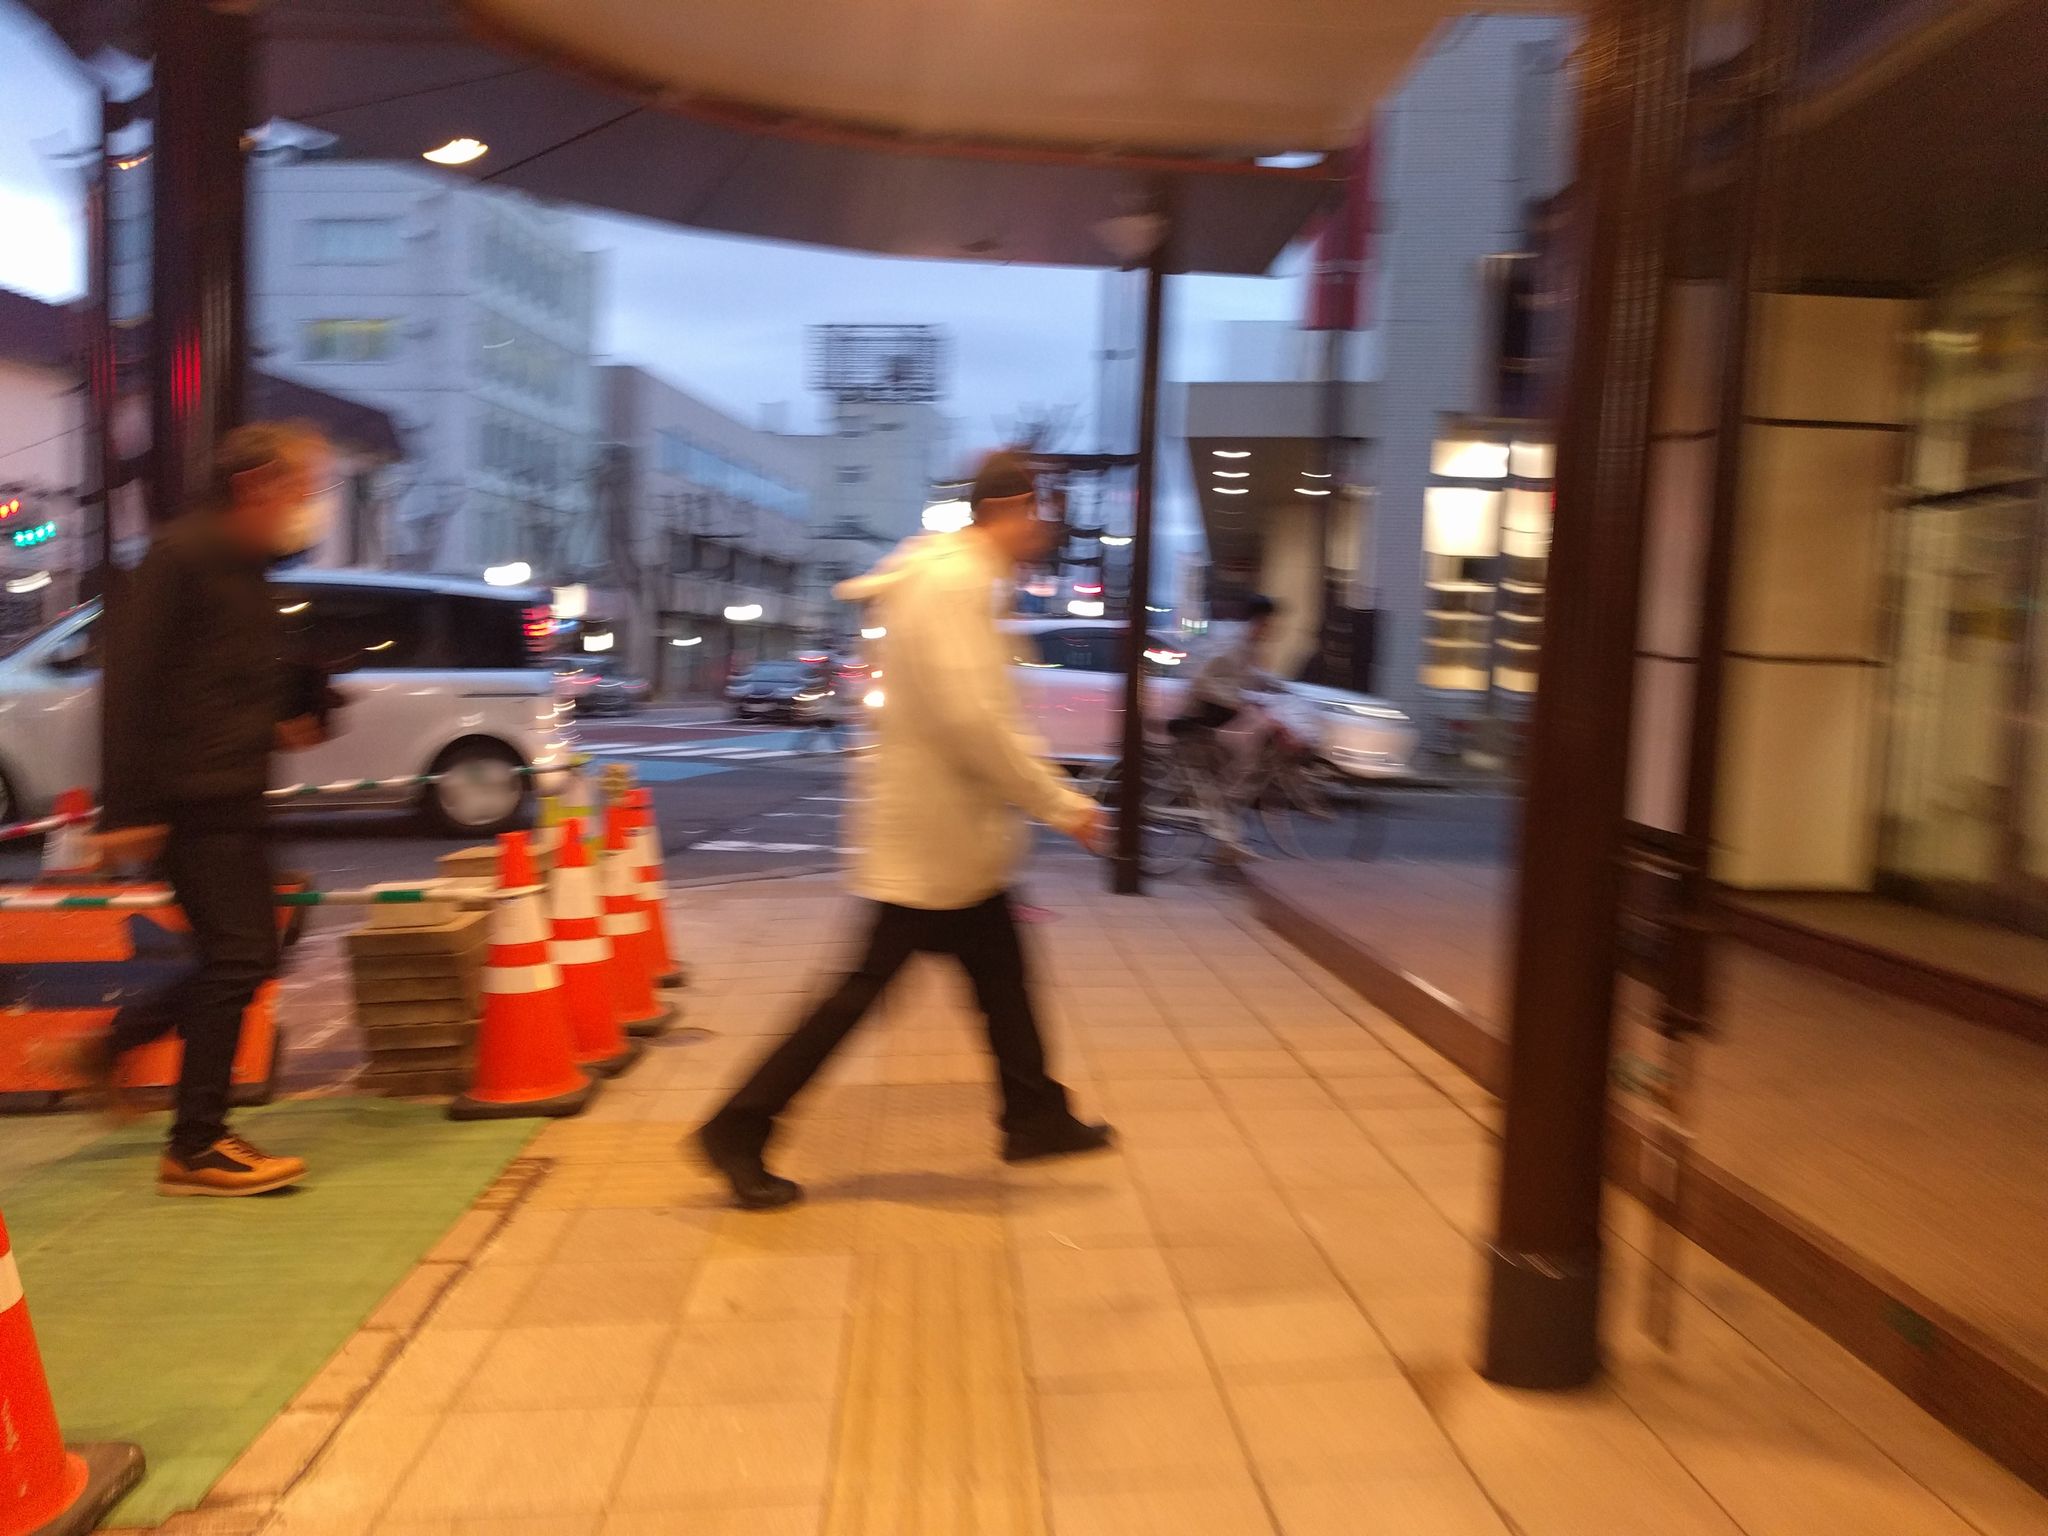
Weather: clear
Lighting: day
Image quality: slightly poor
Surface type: walking surface
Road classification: footway
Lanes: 2.0
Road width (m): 5.1
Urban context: urban centre
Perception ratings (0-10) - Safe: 2.88, Lively: 8.3, Beautiful: 1.93, Boring: 1.08, Depressing: 4.12, Wealthy: 7.26